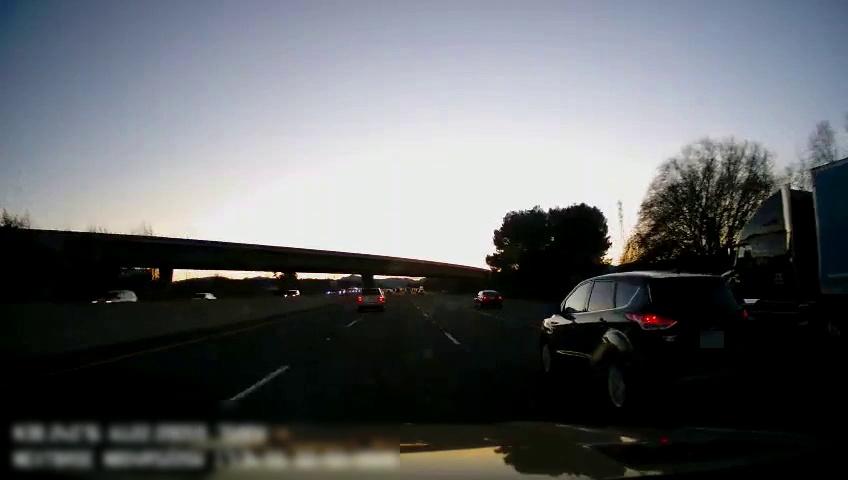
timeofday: Day
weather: Sunny
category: Drivable Space
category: Vehicles | Truck
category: Vehicles | Car
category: Vehicles | SUV
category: Vehicles | SUV
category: Vehicles | SUV
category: Vehicles | Car
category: Vehicles | SUV
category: Lanes | Current Lane
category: Lanes | Alternate Lane
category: Lanes | Current Lane
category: Lanes | Alternate Lane